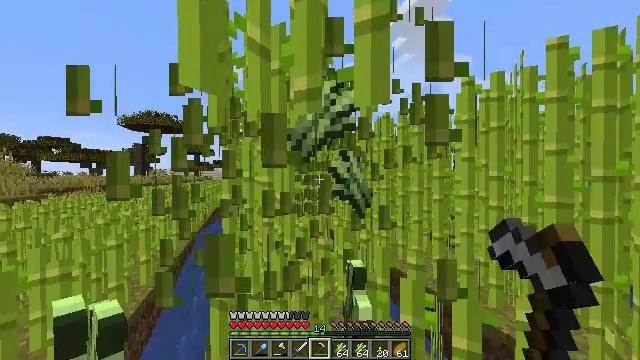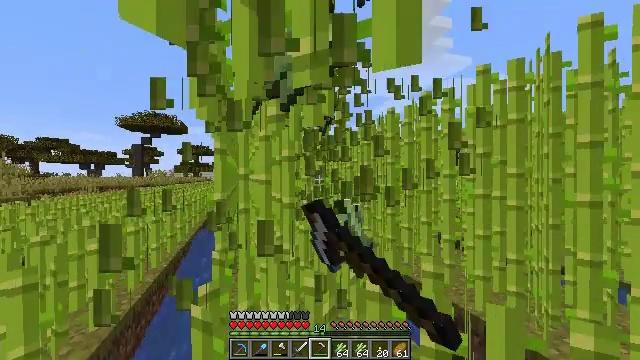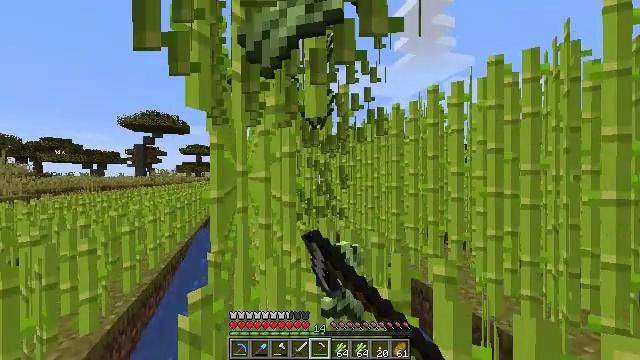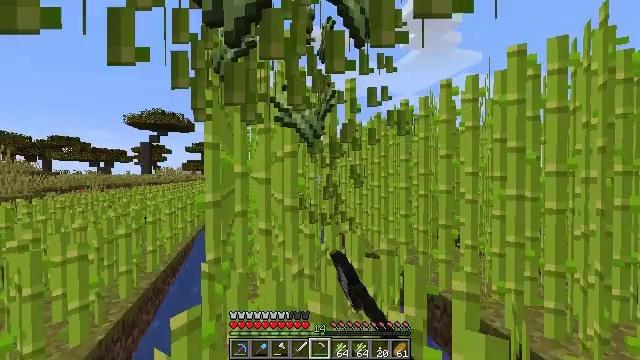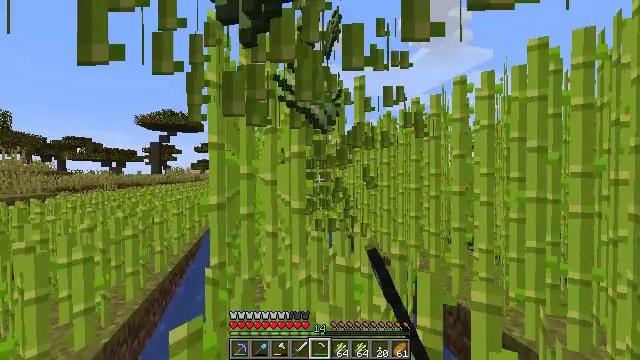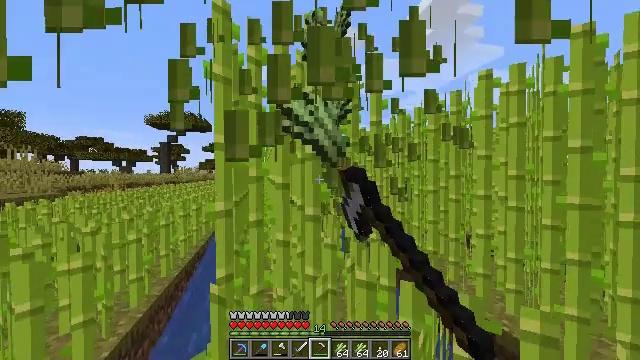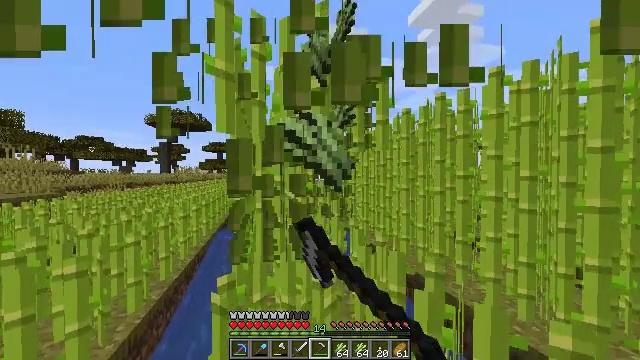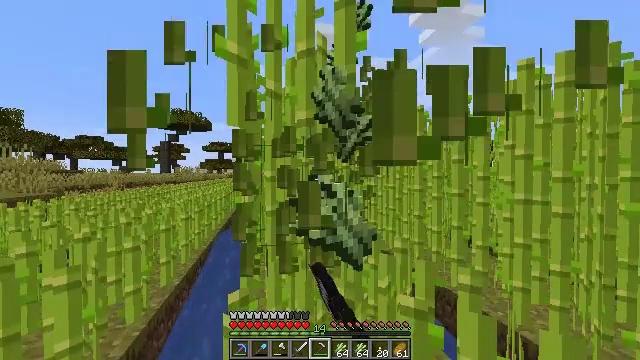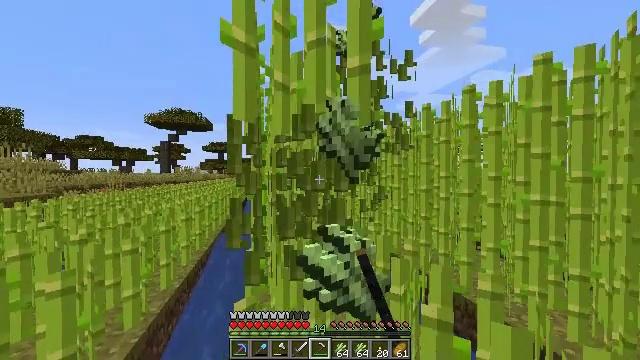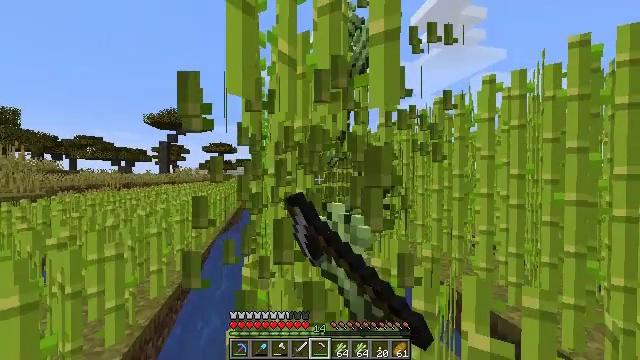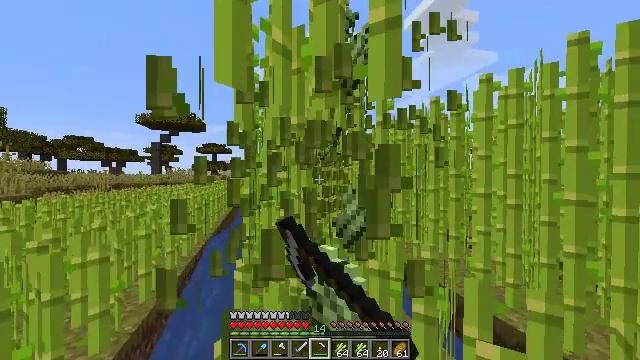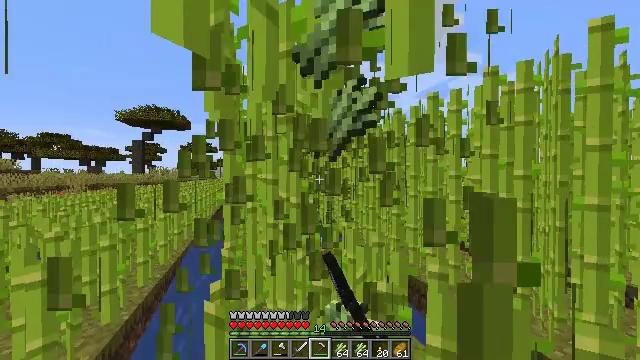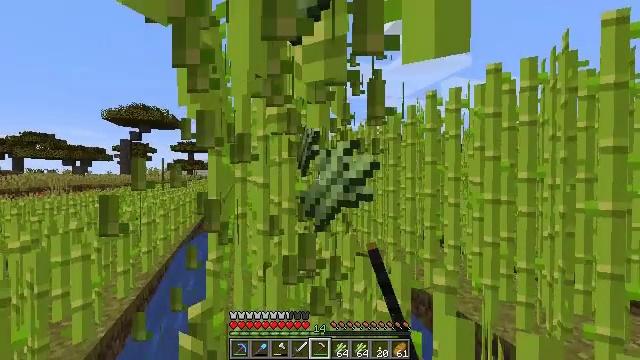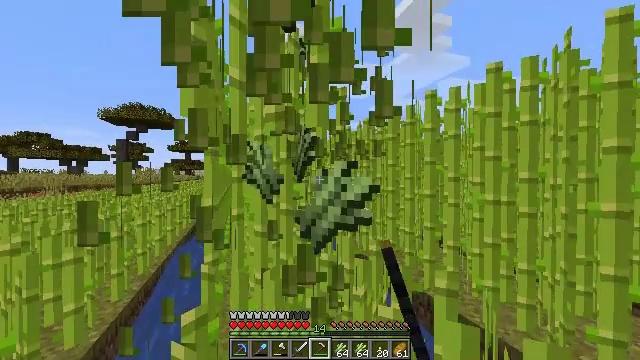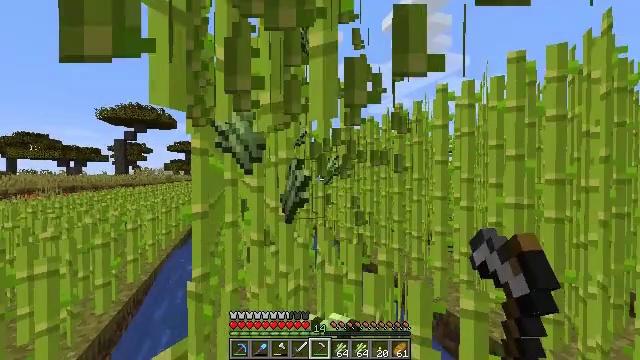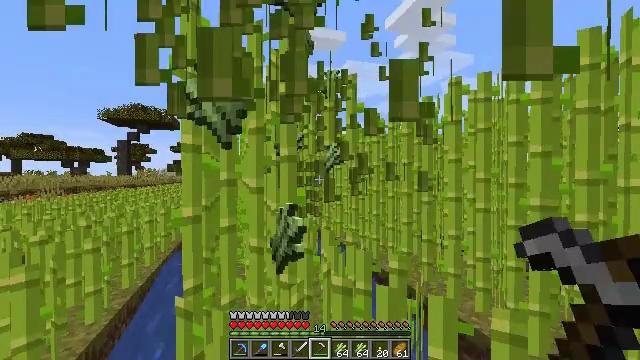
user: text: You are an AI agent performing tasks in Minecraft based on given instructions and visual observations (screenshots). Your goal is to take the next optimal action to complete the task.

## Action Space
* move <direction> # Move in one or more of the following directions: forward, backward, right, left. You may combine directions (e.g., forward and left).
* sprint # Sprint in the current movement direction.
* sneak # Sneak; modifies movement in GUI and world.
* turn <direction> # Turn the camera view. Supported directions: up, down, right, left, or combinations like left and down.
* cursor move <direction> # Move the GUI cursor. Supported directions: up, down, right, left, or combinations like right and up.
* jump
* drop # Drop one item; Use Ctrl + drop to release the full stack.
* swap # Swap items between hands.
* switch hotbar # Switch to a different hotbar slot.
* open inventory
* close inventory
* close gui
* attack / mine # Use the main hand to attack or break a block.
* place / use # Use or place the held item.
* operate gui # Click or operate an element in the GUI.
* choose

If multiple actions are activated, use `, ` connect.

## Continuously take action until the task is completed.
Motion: motion action
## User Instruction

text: Cut down the sugar cane stalks.
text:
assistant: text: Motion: move forward, attack / mine
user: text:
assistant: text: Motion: move forward, attack / mine
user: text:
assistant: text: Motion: move forward, turn left, attack / mine
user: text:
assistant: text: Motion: move forward and move left, turn left, attack / mine
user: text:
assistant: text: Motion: move forward and move left, turn left, attack / mine
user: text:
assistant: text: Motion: move forward and move left, attack / mine
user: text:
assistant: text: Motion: move forward and move left, attack / mine
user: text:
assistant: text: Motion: move forward, attack / mine
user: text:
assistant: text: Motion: move forward, attack / mine
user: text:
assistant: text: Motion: move forward, turn right, attack / mine
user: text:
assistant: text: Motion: move forward, turn right, attack / mine
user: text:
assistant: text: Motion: move forward, turn right, attack / mine
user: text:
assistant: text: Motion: move forward, attack / mine
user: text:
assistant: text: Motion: move forward, attack / mine
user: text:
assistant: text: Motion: move forward, attack / mine
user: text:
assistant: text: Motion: move forward and move left, turn left, attack / mine
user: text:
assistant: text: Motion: move forward and move left, turn left, attack / mine
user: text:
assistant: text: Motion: move forward and move left, turn left, attack / mine
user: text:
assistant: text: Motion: move forward and move left, attack / mine
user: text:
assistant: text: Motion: move forward, attack / mine
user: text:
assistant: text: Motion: move forward, attack / mine
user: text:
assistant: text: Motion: move forward, turn right, attack / mine
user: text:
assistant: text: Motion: move forward, turn right, attack / mine
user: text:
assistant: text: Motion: move forward, turn right, attack / mine
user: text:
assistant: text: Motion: move forward, attack / mine
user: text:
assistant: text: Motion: move forward, attack / mine
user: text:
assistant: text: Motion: move forward and move left, attack / mine
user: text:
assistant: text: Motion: move forward and move left, turn left, attack / mine
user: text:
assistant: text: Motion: move forward and move left, turn left, attack / mine
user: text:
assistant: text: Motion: move forward and move left, turn left, attack / mine